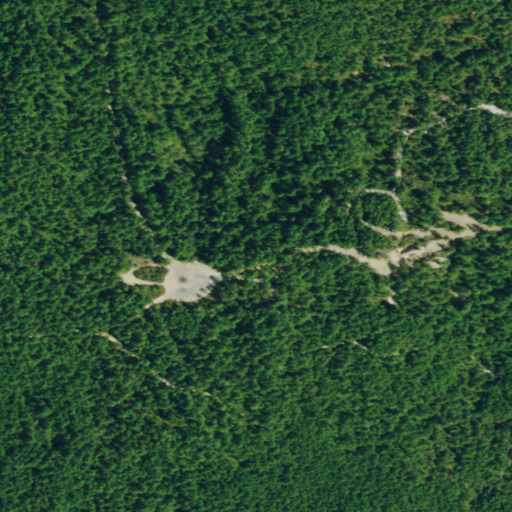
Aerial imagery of mountain in New Jersey named Forked River Mountain containing evergreen forest, mixed forest, and deciduous forest